Question: I have a tree panel for which i am dynamically generating the root node based on a group selected in a combo box. Based on the group selected a JSON will be returned from the server and after looping through the JSON object. I am generating the nodes of tree panel.If 'MM' is selected which is a parent group to all other groups. The root node will be 'Mobile Measurement' and all its child nodes will be other groups.

'''
var groupKey = field.getValue();
var groupName = field.getRawValue();
var subGroupName = '';
var treePanel = Ext.getCmp('permissionsTreePanel');
var len = [];
treePanel.setRootNode(null);
if(newValue){
Ext.Ajax.request({
url:'.../GetAllUserPermissions.php',
method:'POST',
params:{groups:newValue},
success:function(result, request){
var json = result.responseText;
var temp = Ext.decode(json);
var obj = {};
var mainGroup = {};
var item = {};
var menu = {};
var children = [];
var subGroups =[];
var groups = '';
var module = [{
"text": "Administrator",
"leaf": true,
"checked": false,
"id":"GROUP_ADMIN",
"formBind": true,
"name":"GROUP_ADMIN"}];
//Ext.Msg.alert('Message',Ext.encode(temp[groupKey]));
groupTree = function (group,name) {
for(var i=0;i<Object.keys(group).length;i++){
for(var key in group[i]){
for(var n=0;n<Object.keys(group[i][key]).length;n++){
item = {
"text": group[i][key][n],
"checked": false,
"id": key+"_"+group[i][key][n],
"name": key+"_"+group[i][key][n],
"formBind":true,
"leaf": true
};
children.push(item);
}
menu = {"text": key,
"leaf": false,
"id": key,
"children": children
};
module.push(menu);
children = [];
}
}
obj = {"text":name,
"expanded": true,
"formBind": true,
"children": module
};
module = [{
"text": "Administrator",
"leaf": true,
"checked": false,
"id":"GROUP_ADMIN",
"formBind": true,
"name":"GROUP_ADMIN"}];
return obj;
};
if(groupKey != 'MM'){
groupTree(temp[groupKey],groupName);
treePanel.setRootNode(obj);
} else {
treePanel.getRootNode().set("text",groupName);
var i = 0;
for(var key in temp[groupKey]){
i++;
mainGroup = groupTree(temp[groupKey][key],key);
obj = {};
treePanel.getRootNode().appendChild(mainGroup);
if(i==2){
//break;
}
}
treePanel.getRootNode().expand();
//treePanel.setRootNode(subGroups);
Ext.Msg.alert('Message',Ext.encode(subGroupName));
}
},
failure:function(result, request){
}
}); } else {
Ext.Msg.alert('Message','No value is selected!'); }
'''
The groups are been generated but the events are not working well. There are some bugs with item select and event dispatch. By clicking one node the other node is getting expanded. These unknown behavior causing a problem with tree panel.
Your help would be appreciated!
Thanks in advance. :)
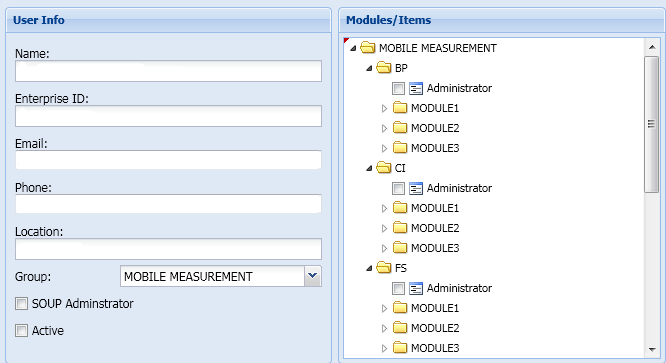
Answer: I got the answer. There is a problem with IDs of each node being generated. The module level nodes are having same IDs for multiple module nodes. That's why i got the abnormal behavior. Now it is working fine after removing the IDs.
'''
var groupKey = field.getValue(),
groupName = field.getRawValue(),
subGroupName = '',
treePanel = Ext.getCmp('permissionsTreePanel'),
len = [];
treePanel.setRootNode(null);
if (newValue !== null) {
Ext.Ajax.request({
url: '.../SOUPAPI/user/GetAllUserPermissions.php',
method: 'POST',
params: {
groups: newValue
},
success: function (result, request) {
var json = result.responseText,
temp = Ext.decode(json),
obj = {},
mainGroup = {},
item = {},
menu = {},
children = [],
subGroups = [],
groups = '',
module = [{
"text": "Administrator",
"leaf": true,
"checked": false,
"formBind": true,
"name": "GROUP_ADMIN"
}];
groupTree = function (group, name, gkey) {
for (var i = 0; i < Object.keys(group).length; i++) {
for (var key in group[i]) {
for (var n = 0; n < Object.keys(group[i][key]).length; n++) {
item = {
"text": (group[i][key][n]).split("_").join(" "),
"checked": false,
"id": key + "_" + group[i][key][n],
"name": key + "_" + group[i][key][n],
"formBind": true,
"leaf": true
};
children.push(item);
}
menu = {
"text": key.substring(2),
"leaf": false,
"name": key,
"children": children
};
module[0].id = gkey + "GROUP_ADMIN";
module.push(menu);
children = [];
menu = {};
test = module;
}
}
obj = {
"text": name,
"expanded": true,
"formBind": true,
"children": module
};
module = [{
"text": "Administrator",
"leaf": true,
"checked": false,
"formBind": true,
"name": "GROUP_ADMIN"
}];
return obj;
};
if (groupKey != 'MM') {
var group = groupTree(temp[groupKey], groupName, groupKey);
treePanel.setRootNode(obj);
} else {
var rootNode = treePanel.getRootNode();
rootNode.set("text", groupName);
for (var key in temp[groupKey]) {
mainGroup = groupTree(temp[groupKey][key], key, key);
obj = {};
rootNode.appendChild(mainGroup);
}
rootNode.cascadeBy(function () {
for (var l in rootNode.childNodes) {
rootNode.childNodes[l].collapse();
}
});
rootNode.expand();
}
},
failure: function (result, request) {}
});
}
'''